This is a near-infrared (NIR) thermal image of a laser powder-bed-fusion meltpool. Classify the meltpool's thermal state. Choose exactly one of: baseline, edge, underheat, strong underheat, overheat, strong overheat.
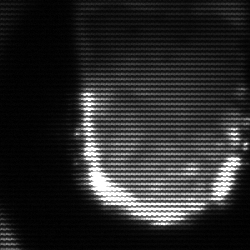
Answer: baseline